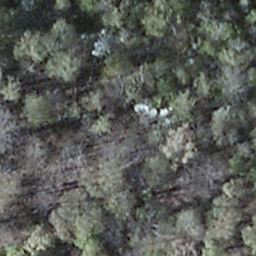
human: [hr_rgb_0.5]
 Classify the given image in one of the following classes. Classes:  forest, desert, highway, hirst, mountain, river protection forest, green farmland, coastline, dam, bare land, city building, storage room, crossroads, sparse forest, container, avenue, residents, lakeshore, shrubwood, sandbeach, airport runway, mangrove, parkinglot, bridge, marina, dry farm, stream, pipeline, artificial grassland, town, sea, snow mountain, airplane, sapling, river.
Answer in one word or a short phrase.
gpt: shrubwood